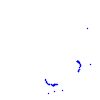
Particle: proton